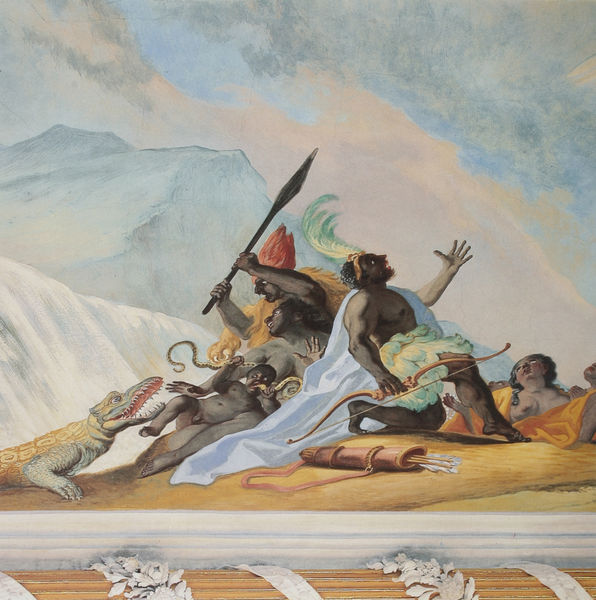
Titel: Die Menschwerdung des Herrn - Eingeborene erwehren sich eines Krokodils
Künstler: Cosmas Damian Asam
Standort: Ingolstadt
Institution: Oratorium "Maria de Victoria"
Schlagwörter: akt, angriff, berg, blau, feder, felsen, gemälde, gruppe, hand, himmel, kampf, mann, meer, nackt, umhang, wasser, weiß, wolken, aquarell, frauen, gelb, grün, menschen, sand, ufer, blumen, braun, brust, bunt, finger, frau, grau, holz, hut, männer, pastell, schmuck, schwarz, szene, blick, rot, tier, tiere, tuch, wolke, haube, ornament, rock, band, barock, falten, federn, mord, rahmen, bild, gesten, öl, erde, gewässer, boden, insel, gewand, gold, tücher, decke, kind, klassizismus, locken, rosa, kinder, ruder, ranken, hellblau, kopfbedeckung, schiff, strand, welle, liegen, bogen, afrika, berge, gebirge, gipfel, wüste, baby, ölgemälde, wild, lanze, detail, riemen, stuck, faltenwurf, neger, schwarze, truhe, gefahr, schwert, waffen, knien, waffe, furcht, schlange, fragment, zähne, gesims, afrikaner, dunkelhäutig, untersicht, residenz, maul, flehen, schlangen, krokodil, wut, wildnis, mohr, gurt, speer, deckengemälde, fresko, orientalismus, keule, schlagen, köcher, schrei, pfeil, beissen, fresco, pfeile, ägypter, delacroix, würzburg, verteidigung, kontinent, indianer, planke, tiepolo, mohren, kontinente, padel, wehren, deckenfresco, secco, ferdern, eingeborene, africain, erdteil fresko, 1900, crocodile, frikaner